Question: I have tricky question regarding Crystal reports. I have a data source that is basically like
'''
DateGroupKey | Shop name | etc.
'''
DateGroupKey =1 is this month, =2 is the previous month, =3 is the month before the previous. The trick is, every shop is only once in this list, in the most recent month, that had some activity. It is done with some sql magic, not the point of the question.
The report has two levels the top level looks like this:
'''
This month (number of entries)
Previous month (number of entries)
Month before previous (number of entries)
No activity in the last 3 months (number of entries)
'''
It has a '@monthname' variable that has a formula like:
'''
IF ISNULL({GetOrders.DateGroupKey}) THEN "No activity in the last 3 months"
ELSE IF {GetOrders.DateGroupKey}=0 THEN "This month"
ELSE IF {GetOrders.DateGroupKey}=1 THEN "Previous month "
ELSE IF {GetOrders.DateGroupKey}=2 THEN "Month before previous "
'''
The ground level looks like a list. If you double click on the 'This month' it will show only those records. This is well and good so far.
Now , if there are no entries for example with the DateGroupKey 1 there will be no group header 'Previous month'. I would like to have a group header displayed (even with 0 entries). How can I do that?
Thank you for your help!
Sziro
Edit: picture of the design:

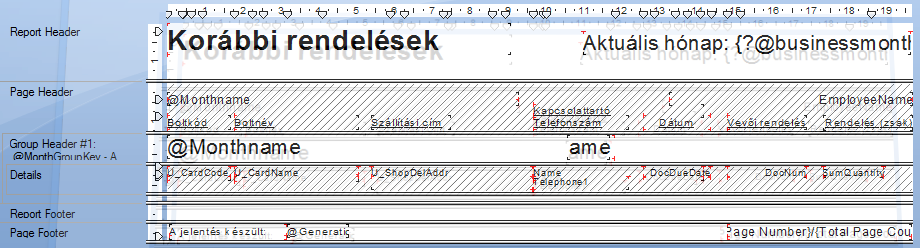
Answer: This is a tricky one. If there is no data for a particular scenario, then CR doesn't know that there actually is a group. What you will have to do is create a dummy table that has one column that lists all your possible groups. You will have to add that to your report and then outer-join your real data table to the dummy table. That should give you all your data with a group for each one even if there is no data for a group.